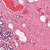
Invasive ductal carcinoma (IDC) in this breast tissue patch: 0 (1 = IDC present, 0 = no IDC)